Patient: sex F, age 26
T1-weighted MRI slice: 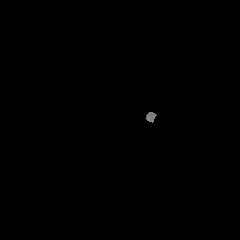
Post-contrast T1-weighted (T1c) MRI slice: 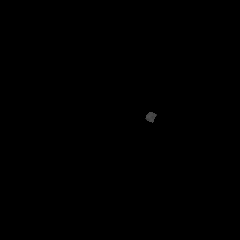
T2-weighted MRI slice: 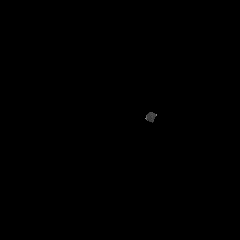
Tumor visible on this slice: no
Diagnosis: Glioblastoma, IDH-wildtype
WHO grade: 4